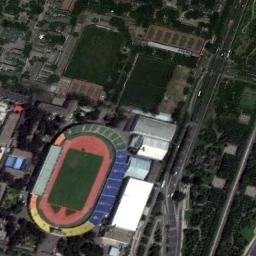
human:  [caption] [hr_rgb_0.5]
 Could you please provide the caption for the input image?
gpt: Many buildings of different shapes are beside the stadium .

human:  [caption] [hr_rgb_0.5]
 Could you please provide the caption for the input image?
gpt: The stadium is on the grass next to some trees and roads .

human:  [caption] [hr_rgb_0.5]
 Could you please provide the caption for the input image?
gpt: The stadium's roof has wavy white signs .

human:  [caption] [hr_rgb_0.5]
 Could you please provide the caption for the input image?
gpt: Oval gym is enclosed between residential area and lawn .

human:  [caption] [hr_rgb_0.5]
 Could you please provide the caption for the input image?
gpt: There are some buildings and green trees near the stadium .